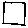
Label: square